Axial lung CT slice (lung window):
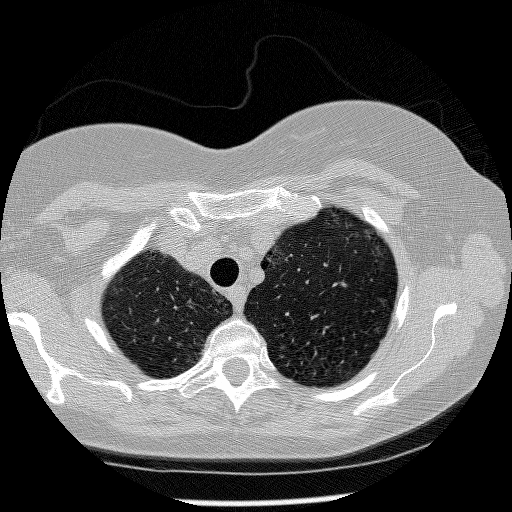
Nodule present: no